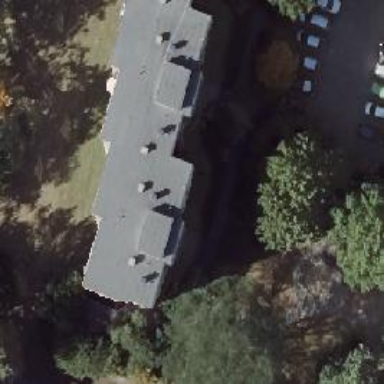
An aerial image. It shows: Apartment building with flat roof.